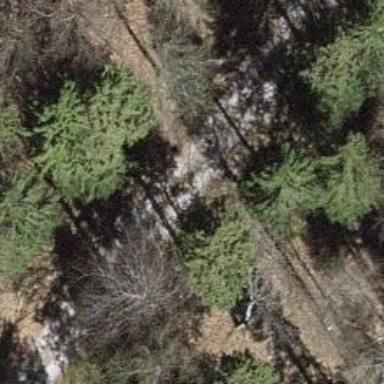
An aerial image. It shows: Unpaved track with grade3 track type.